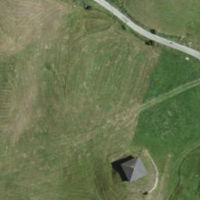
EUNIS habitat code: 26
Species observed at this site:
Chamaenerion angustifolium
Turdus pilaris
Sambucus racemosa
Rumex alpinus
Gymnadenia conopsea